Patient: sex M, age 71
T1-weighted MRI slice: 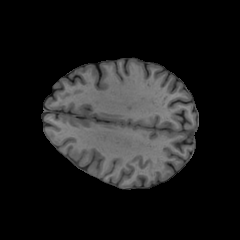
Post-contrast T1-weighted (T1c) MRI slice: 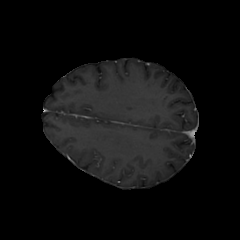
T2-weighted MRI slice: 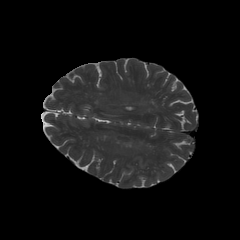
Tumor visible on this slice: no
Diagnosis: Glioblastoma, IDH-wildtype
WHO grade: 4